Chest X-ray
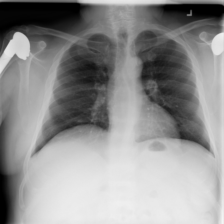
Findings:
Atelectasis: negative
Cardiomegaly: negative
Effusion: negative
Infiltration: negative
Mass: negative
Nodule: negative
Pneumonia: negative
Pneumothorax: negative
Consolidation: negative
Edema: negative
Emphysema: negative
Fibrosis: negative
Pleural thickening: negative
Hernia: negative